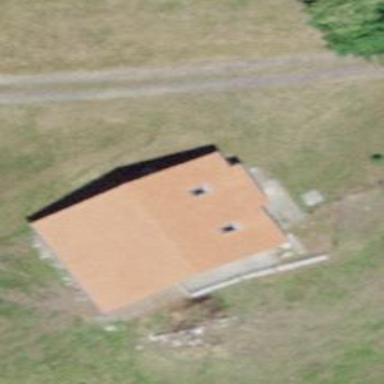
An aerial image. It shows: Barn.